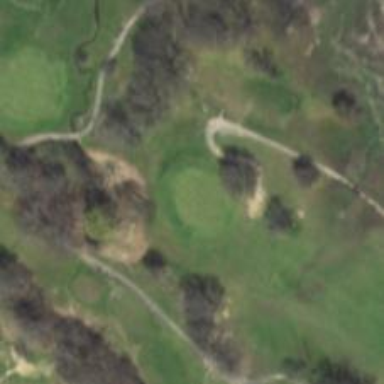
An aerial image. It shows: View of golf hole.